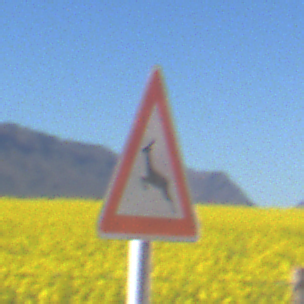
Verkehrszeichen: WildwechselRechts
Umgebung: Outdoor, RoadRail
Tageszeit: MorningAfternoon
Wetter: Clear
Licht: Natural
Jahreszeit: NotSpecified
Kontrast: HighContrast